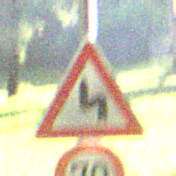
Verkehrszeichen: DoppelkurveZunaechstLinks
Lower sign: Geschwindigkeit70
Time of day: MorningAfternoon
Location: Outdoor (Nature)
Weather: Clear
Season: NotSpecified
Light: Natural